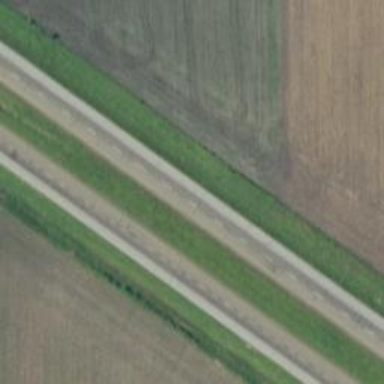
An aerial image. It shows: Trunk highway with expressway features.